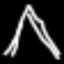
Label: The Eiffel Tower